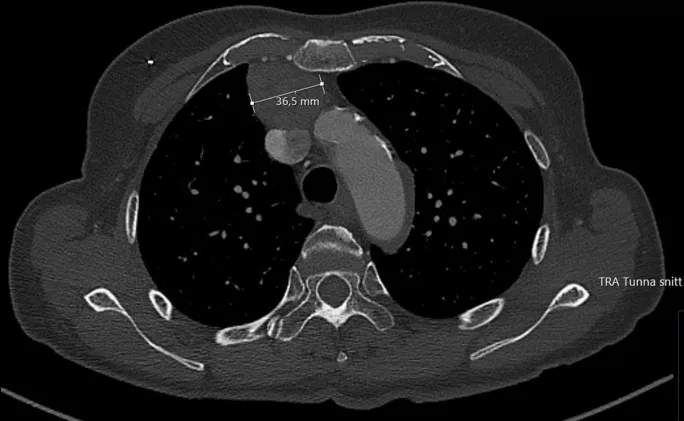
Computed tomography demonstrating mediastinal tumour.
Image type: radiology (ct)